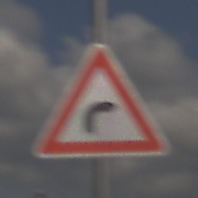
Verkehrszeichen: KurveRechts
Umgebung: Outdoor, RoadRail
Tageszeit: Midday
Wetter: PartlyCloudy
Licht: Natural
Jahreszeit: NotSpecified
Kontrast: HighContrast